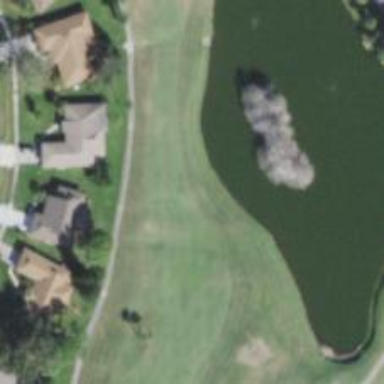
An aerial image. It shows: Golf fairway surrounded by grass.